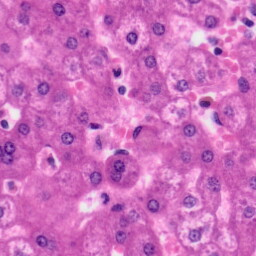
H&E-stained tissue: Liver